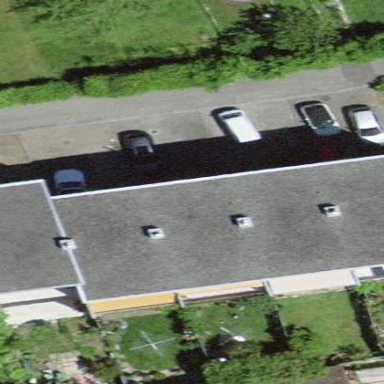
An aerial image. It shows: Terrace building.